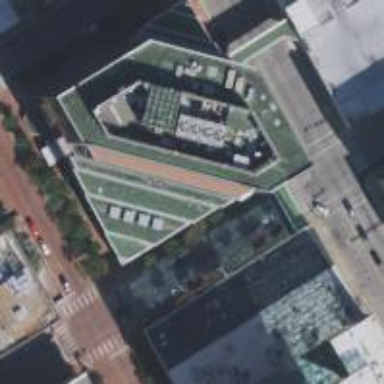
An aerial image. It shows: Office building.